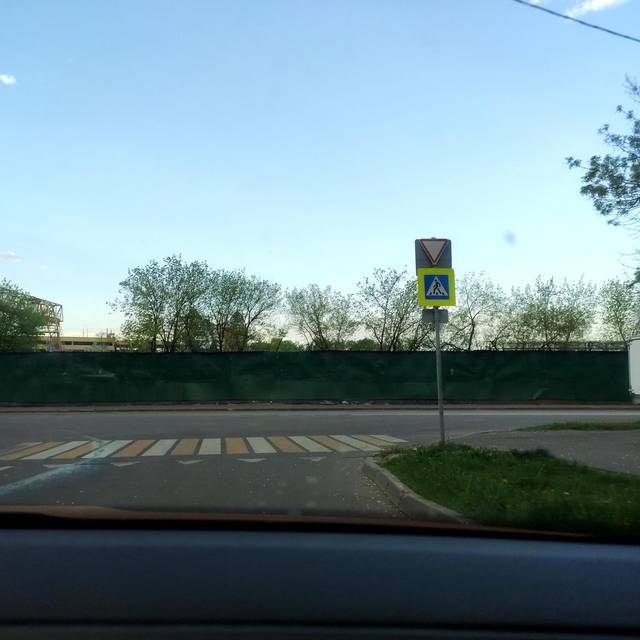
Region: Russia
Coordinates: 55.729, 37.412